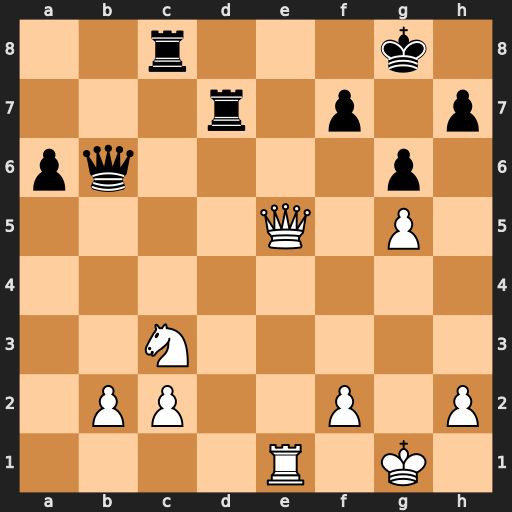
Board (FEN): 2r3k1/3r1p1p/pq4p1/4Q1P1/8/2N5/1PP2P1P/4R1K1
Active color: w
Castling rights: -
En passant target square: -
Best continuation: Ne4 Qd4 Nf6+ Kg7 Nxd7+